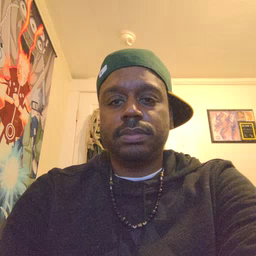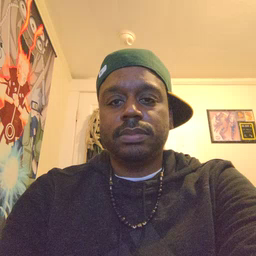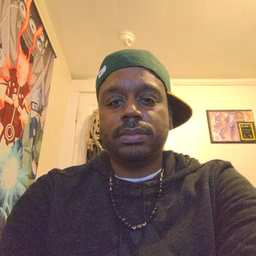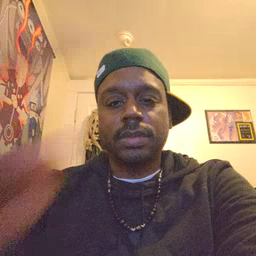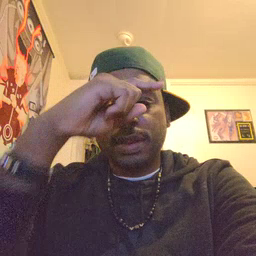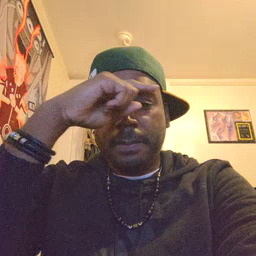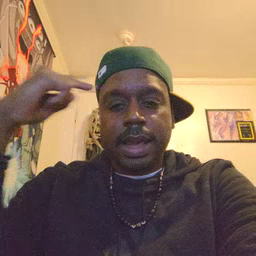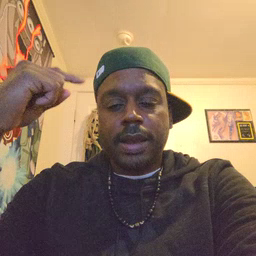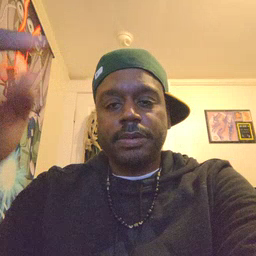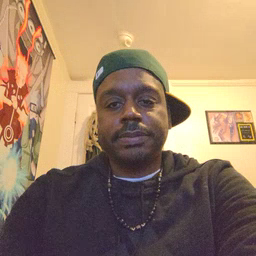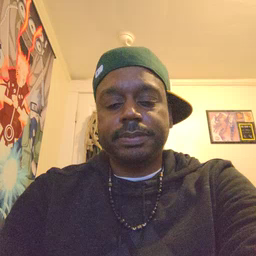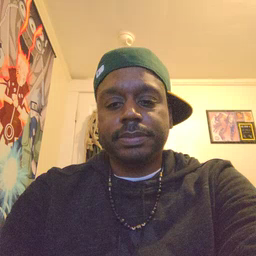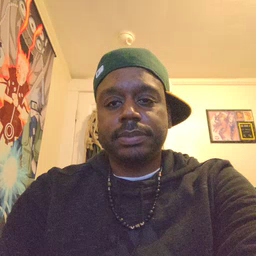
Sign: black